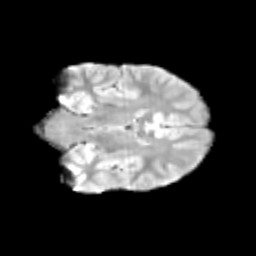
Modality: T2w
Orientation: coronal
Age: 9
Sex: male
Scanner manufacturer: siemens
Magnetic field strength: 3 T
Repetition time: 3.8 s
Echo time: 0.07 s